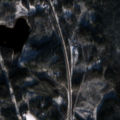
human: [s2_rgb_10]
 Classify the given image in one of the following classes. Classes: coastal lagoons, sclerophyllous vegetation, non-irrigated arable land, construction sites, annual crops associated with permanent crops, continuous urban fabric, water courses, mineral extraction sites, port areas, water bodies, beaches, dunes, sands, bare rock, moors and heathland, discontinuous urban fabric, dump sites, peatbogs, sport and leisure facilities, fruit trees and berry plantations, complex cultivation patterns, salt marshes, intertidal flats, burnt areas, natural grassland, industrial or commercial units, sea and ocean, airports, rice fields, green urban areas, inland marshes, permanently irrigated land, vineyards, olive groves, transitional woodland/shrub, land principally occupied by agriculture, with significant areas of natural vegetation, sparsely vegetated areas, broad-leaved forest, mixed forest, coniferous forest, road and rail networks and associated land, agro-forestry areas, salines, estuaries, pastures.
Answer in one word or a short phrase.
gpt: land principally occupied by agriculture, with significant areas of natural vegetation, coniferous forest, mixed forest, transitional woodland/shrub